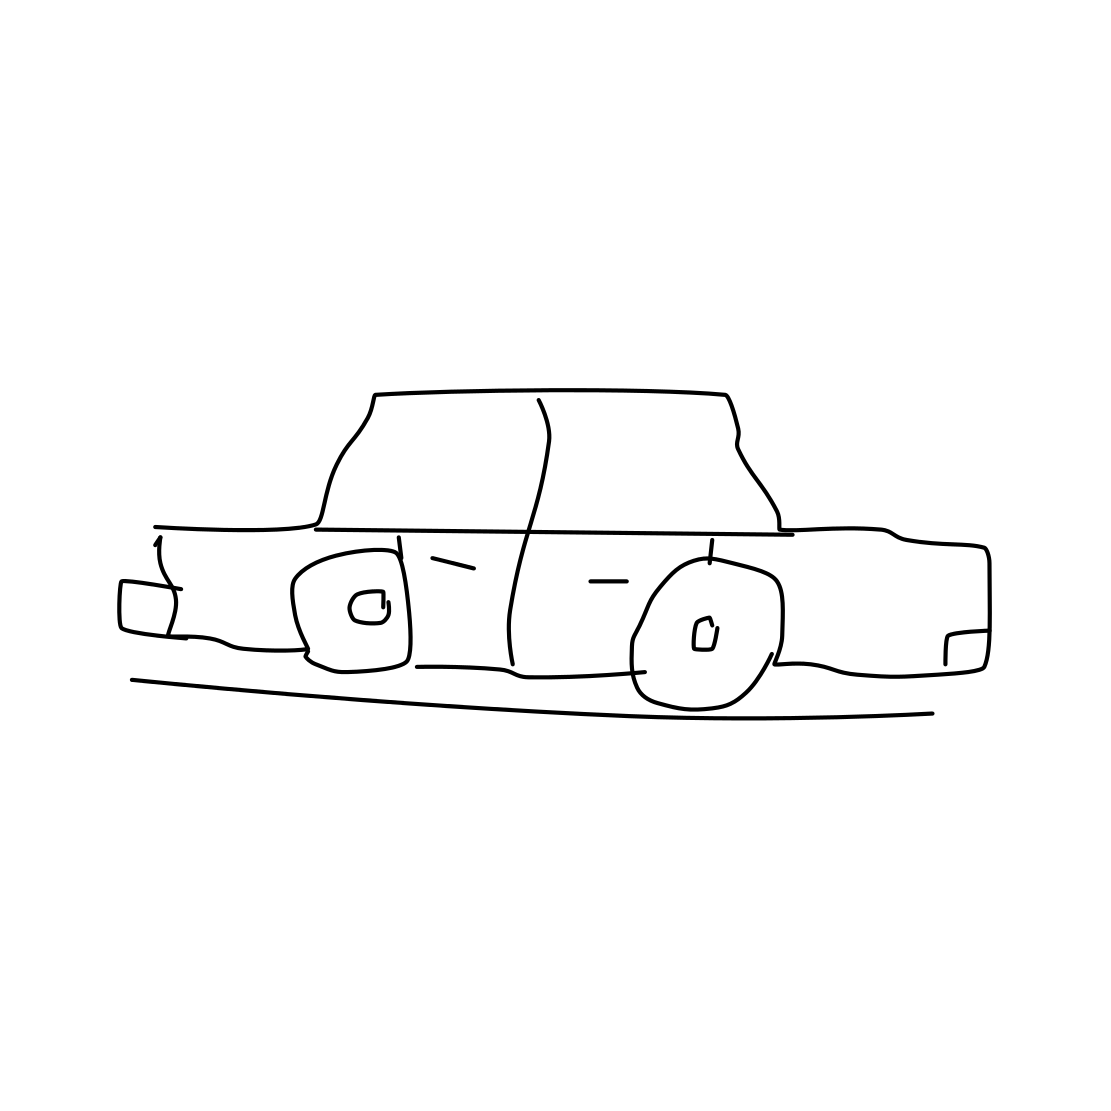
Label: car (sedan)